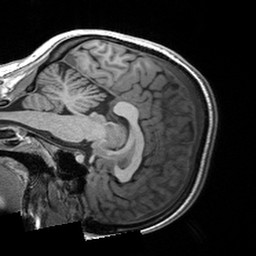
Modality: T1w
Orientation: sagittal
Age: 25
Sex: female
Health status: healthy
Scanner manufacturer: siemens
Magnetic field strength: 3 T
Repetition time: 2 s
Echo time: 0.00203 s